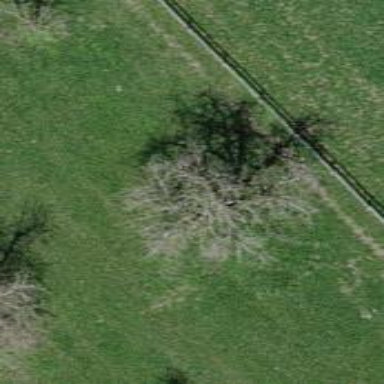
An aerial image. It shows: Agricultural area with broadleaved deciduous trees.